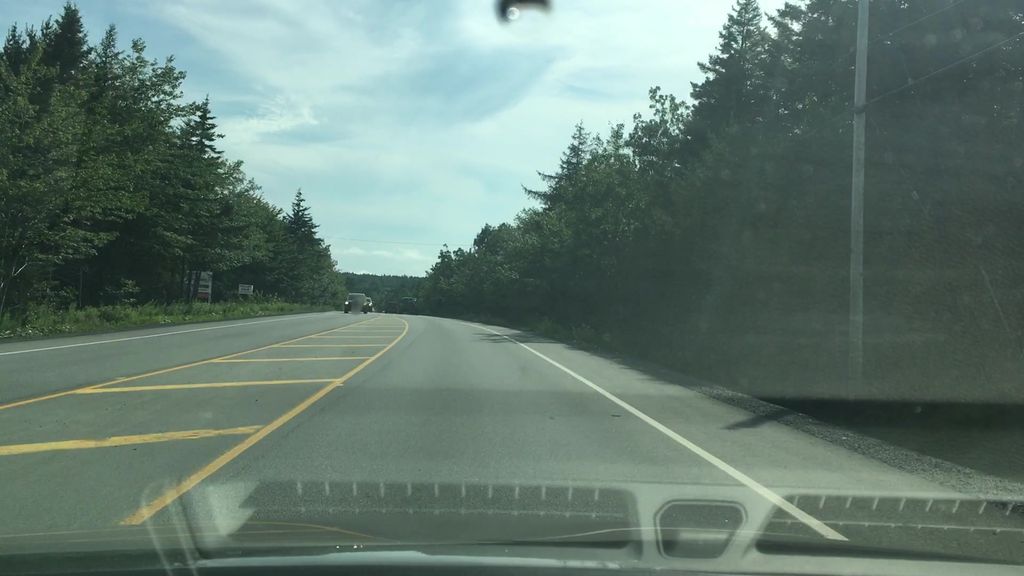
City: halifax